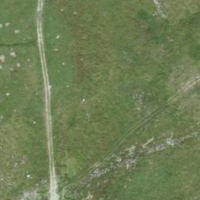
EUNIS habitat code: 26
Species observed at this site:
Papilio machaon